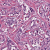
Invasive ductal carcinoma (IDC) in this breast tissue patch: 1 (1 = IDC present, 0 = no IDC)